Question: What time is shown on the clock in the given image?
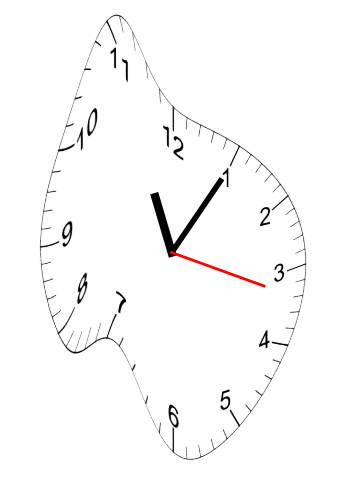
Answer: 11:05:17